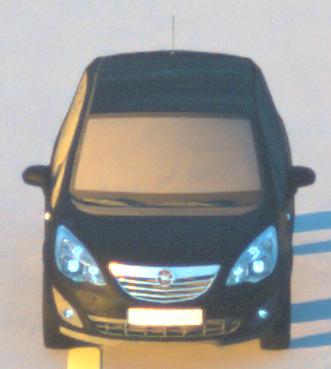
Make: Opel
Model: Meriva 1.4
Detailed model: Meriva (B)
Model produced from: 2010/05
Model produced until: 2013/11
Doors: 5
Color: black
Road condition: dry road
Daytime: sunrise or sunset
Contrast: medium contrast